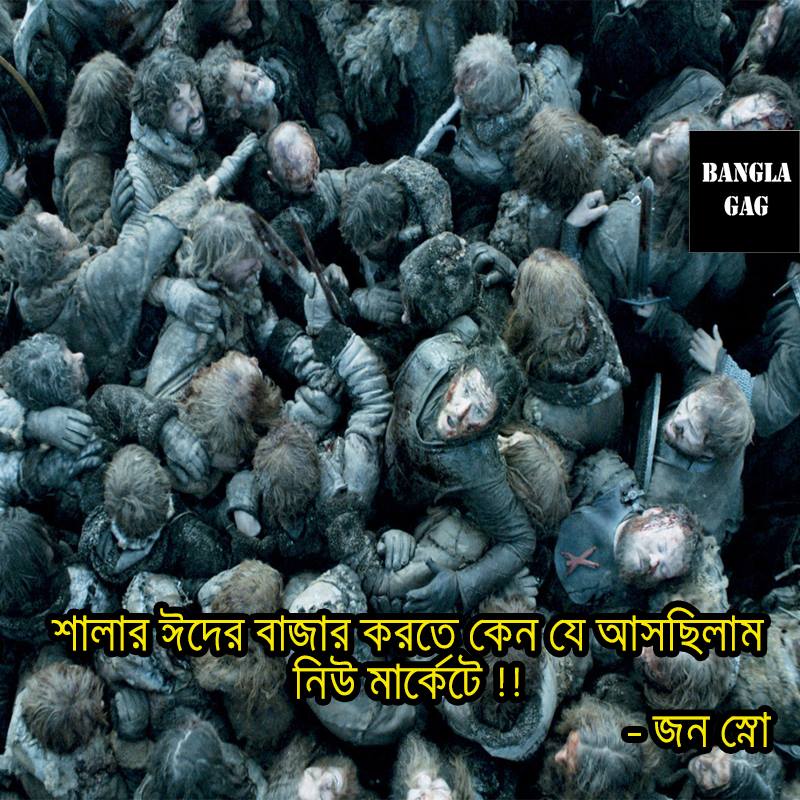
Caption: শালার ঈদের বাজার করতে কেন যে আসছিলাম নিউ মার্কেটে !!     - জন স্নো
Label: non-hate